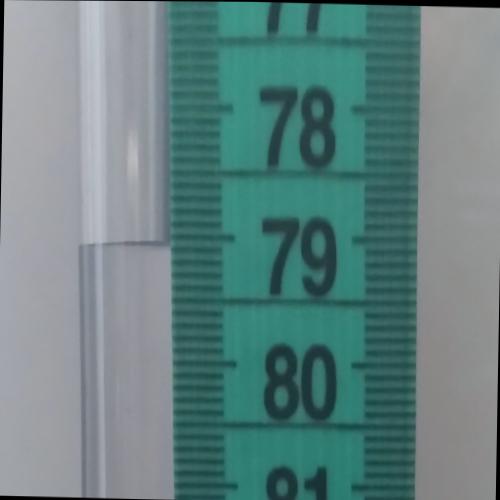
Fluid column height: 79.1 cm